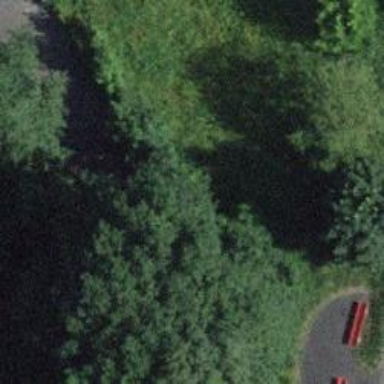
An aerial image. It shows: Road with steps.